Fundus camera: zeiss
Shooting center: fovea
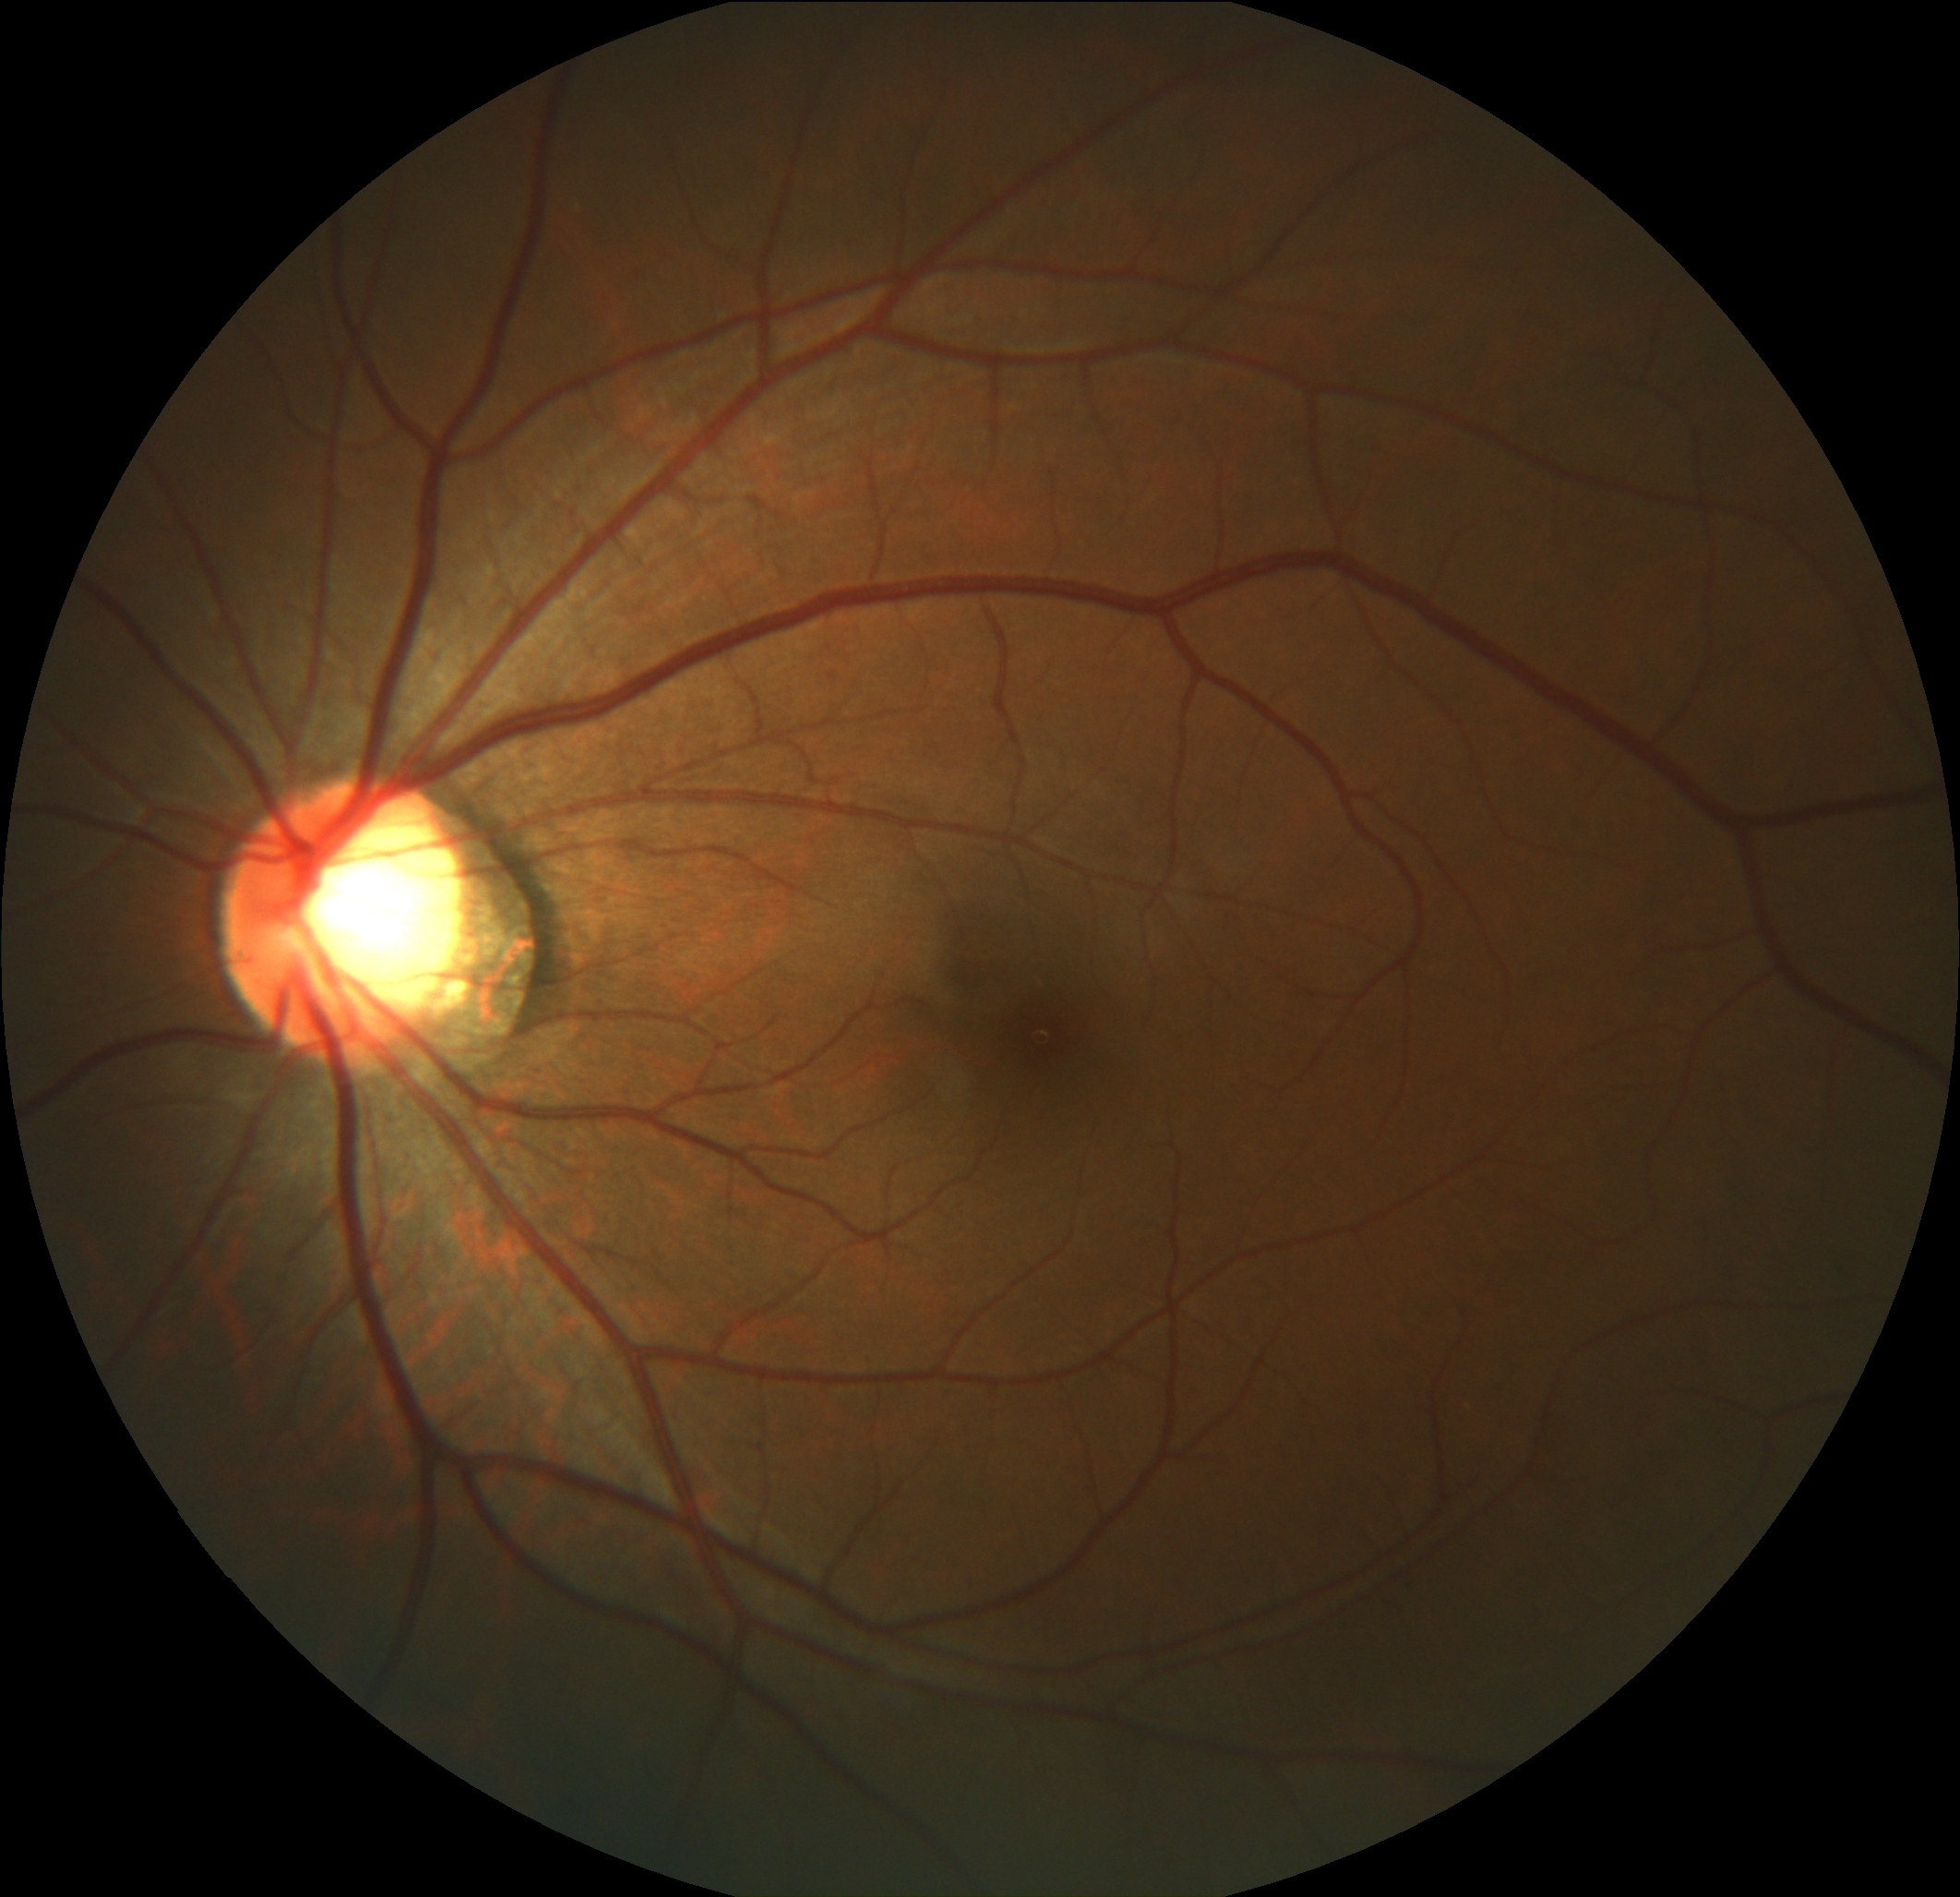
Pathologic myopia: no
Patchy retinal atrophy: present
Retinal detachment: absent